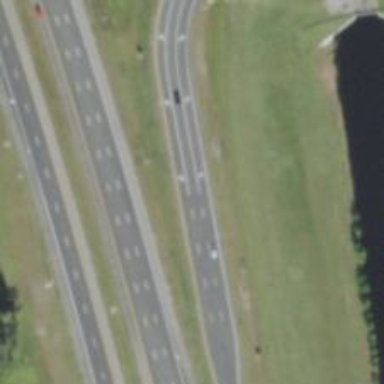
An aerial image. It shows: Asphalt motorway link road with parclo junction.